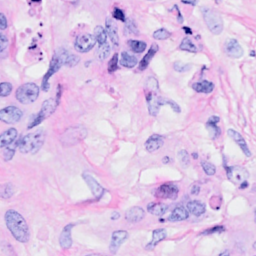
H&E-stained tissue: Breast